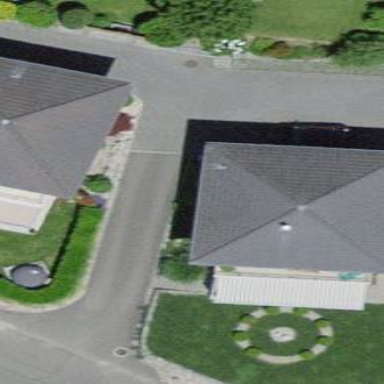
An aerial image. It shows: House with pyramidal roof shape.